Question: [
I'm looking to make a pixelPerfect UI. My designer gave me a few requirements for a specific font. I'm trying to implement them but I've run into some issues with paragraphStyle. All text first baselines must be positioned on a grid. When setting maximumLineHeight for my Title to 24 (2x grid) everything is fine. However, my bodyText needs a lineHeight of 16. This cuts off the top of the first line.
I've tried setting the label height, this just adds layout conflicts. I've tried setting the firstBaseline constraint to a grid measure away from it's own top. To no avail.
I've also overridden the UILabel's draw method to add some additional top padding. However this throws off the fristBaseline constraint usage in my code by whatever padding I added. Very dirty and only the ultimate last resort.
'''
import Foundation
public class UILabelBody: UILabel {
override public var text: String? {
didSet {
let attributedString = NSMutableAttributedString(string: self.text!)
let paragraphStyle = NSMutableParagraphStyle()
paragraphStyle.maximumLineHeight = 16
attributedString.addAttributes([
NSAttributedString.Key.kern: 0.4,
NSAttributedString.Key.paragraphStyle : paragraphStyle],
range: NSMakeRange(0, attributedString.length))
self.attributedText = attributedString
}
}
public init() {
super.init(frame: CGRect.zero)
self.translatesAutoresizingMaskIntoConstraints = false
setup()
}
required init?(coder aDecoder: NSCoder) {
fatalError("init(coder:) has not been implemented")
}
private func setup() {
self.font = UIFont(name: "Oxygen", size: 16)
self.textColor = UIColor(hexString: "1F1F1F")
}
}
'''
Here's the class that i set the constraints:
private func setup() {
'''
self.addSubview(contentBox)
self.addSubview(imageView)
self.addSubview(title)
self.addSubview(body)
imageView.backgroundColor = UIColor.yellow.withAlphaComponent(0.8)
contentBox.backgroundColor = UIColor.red.withAlphaComponent(0.1)
title.backgroundColor = UIColor.orange.withAlphaComponent(0.2)
let padding = Layout.grid(1.5)
let highPriority = UILayoutPriority(1000)
let lowPrioririty = UILayoutPriority(100)
let titleFirstBaseline = title.firstBaselineAnchor.constraint(equalTo: contentBox.topAnchor, constant: Layout.grid(2.5))
let bodyFirstBaseLine = body.firstBaselineAnchor.constraint(equalTo: title.lastBaselineAnchor, constant: Layout.grid(2))
let selfHeight = self.heightAnchor.constraint(equalToConstant: Layout.grid(28))
let selfWidth = self.widthAnchor.constraint(equalToConstant: Layout.grid(30))
selfWidth.priority = highPriority
selfHeight.priority = lowPrioririty
titleFirstBaseline.priority = highPriority
bodyFirstBaseLine.priority = highPriority
NSLayoutConstraint.activate([
selfWidth,
selfHeight,
contentBox.topAnchor.constraint(equalTo: self.topAnchor, constant: padding),
contentBox.leadingAnchor.constraint(equalTo: self.leadingAnchor, constant: padding),
contentBox.trailingAnchor.constraint(equalTo: self.trailingAnchor, constant: -padding),
contentBox.bottomAnchor.constraint(equalTo: self.bottomAnchor, constant: -padding),
imageView.leadingAnchor.constraint(equalTo: contentBox.leadingAnchor),
imageView.topAnchor.constraint(equalTo: contentBox.topAnchor),
imageView.widthAnchor.constraint(equalToConstant: Layout.grid(4)),
imageView.heightAnchor.constraint(equalToConstant: Layout.grid(4)),
title.leadingAnchor.constraint(equalTo: imageView.trailingAnchor, constant: padding),
titleFirstBaseline,
title.trailingAnchor.constraint(equalTo: self.trailingAnchor, constant: -padding),
bodyFirstBaseLine,
body.leadingAnchor.constraint(equalTo: self.leadingAnchor, constant: padding),
body.bottomAnchor.constraint(equalTo: self.contentBox.bottomAnchor),
body.trailingAnchor.constraint(equalTo: self.trailingAnchor, constant: -padding),
])
}
'''
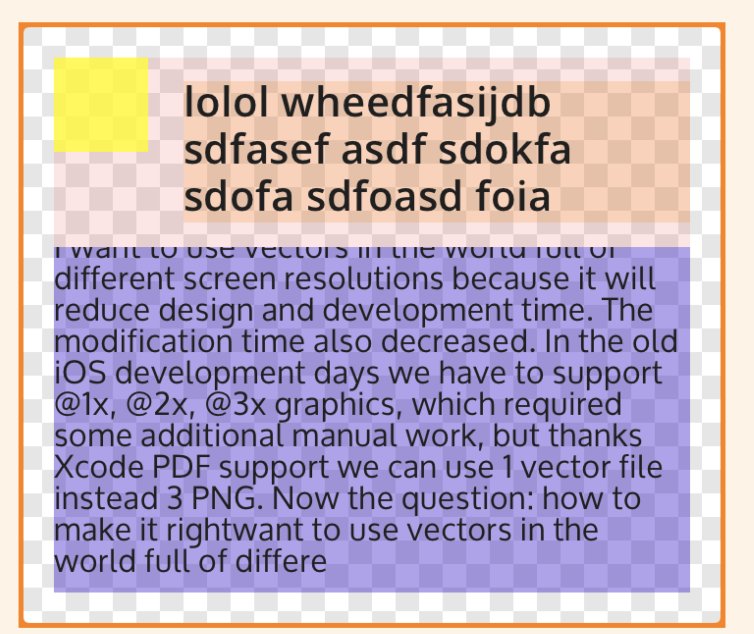
Answer: After spending a few hours in the torture chamber I finally figured it out! The issue was the font itself. It was an .otf and not a .ttf. Because of this swift did not understand the font's internal lineheight and just cut it off. After switching to .ttf the issue was resolved
<URL>